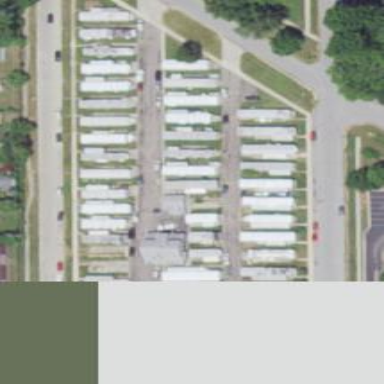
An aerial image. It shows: Mobile residential area.